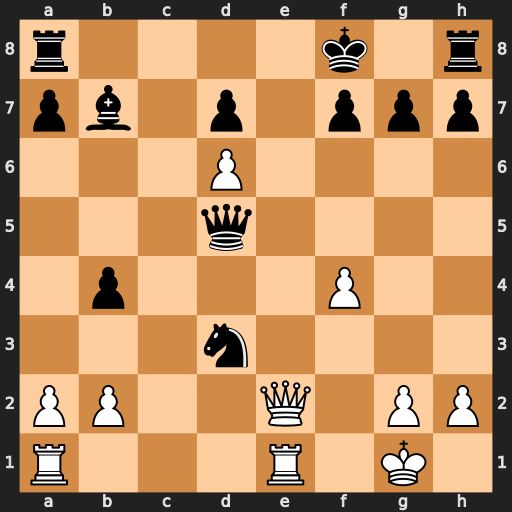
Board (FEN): r4k1r/pb1p1ppp/3P4/3q4/1p3P2/3n4/PP2Q1PP/R3R1K1
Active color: w
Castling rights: -
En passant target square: -
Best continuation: Qe7+ Kg8 Qe8+ Rxe8 Rxe8#